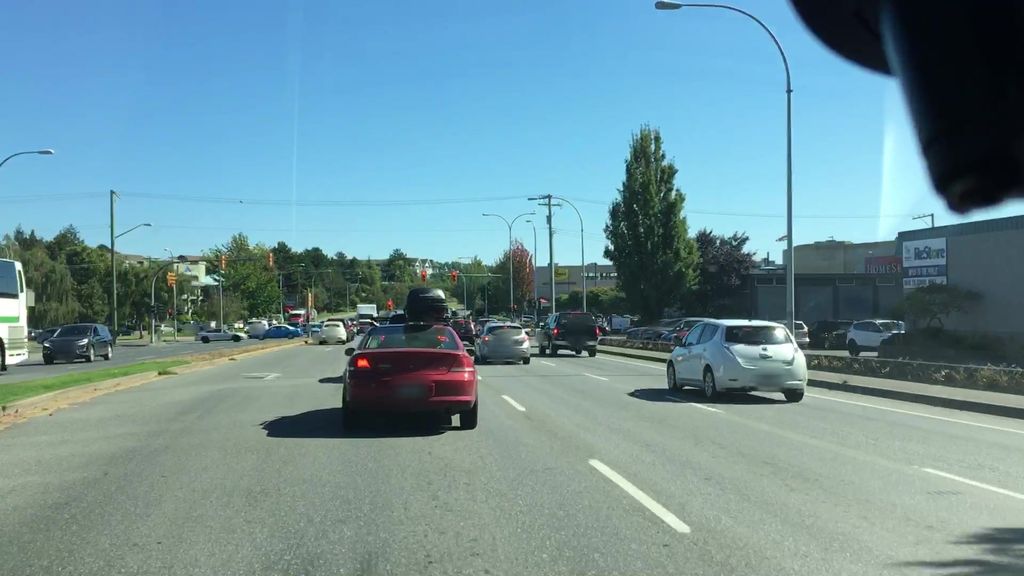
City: victoria